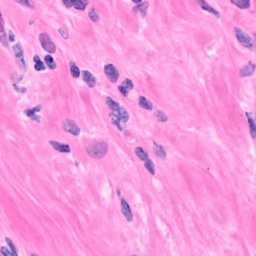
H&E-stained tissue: Breast